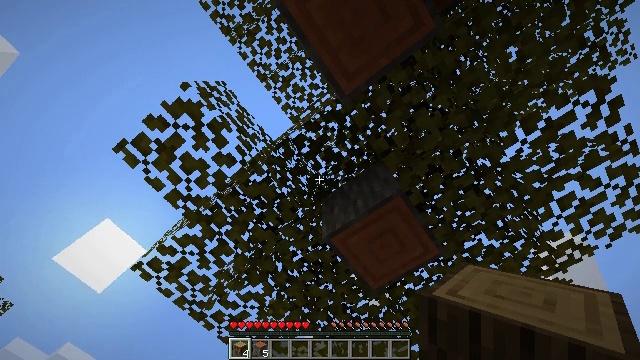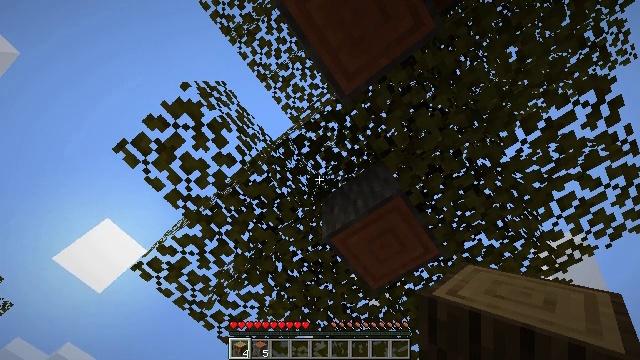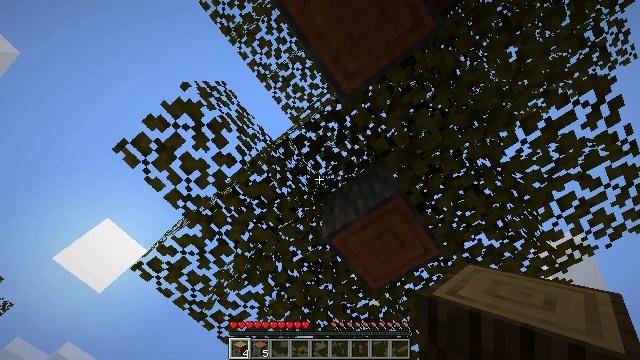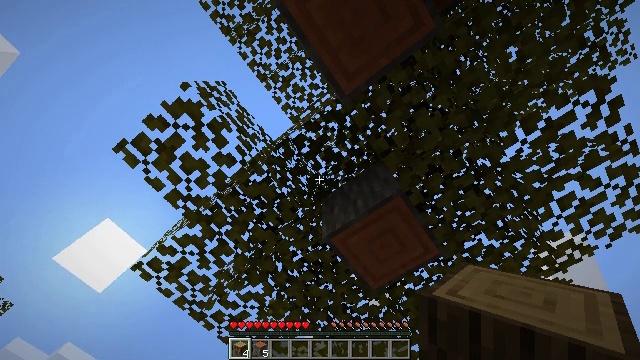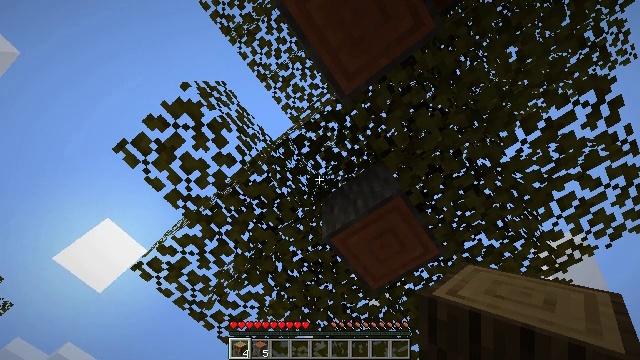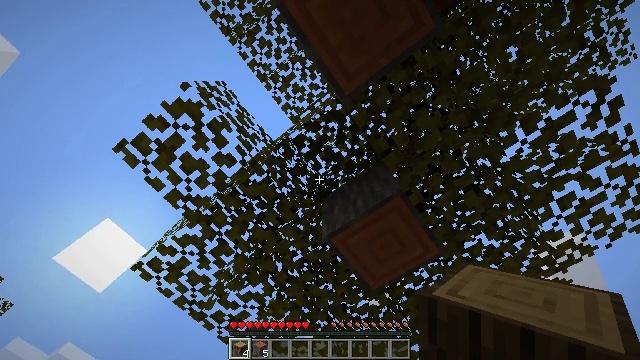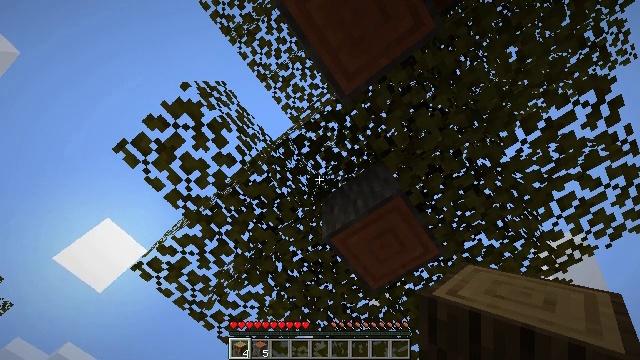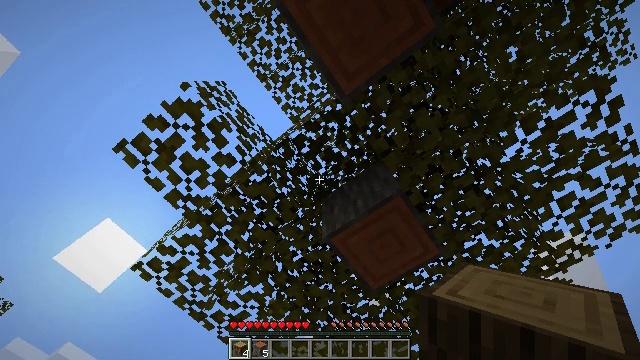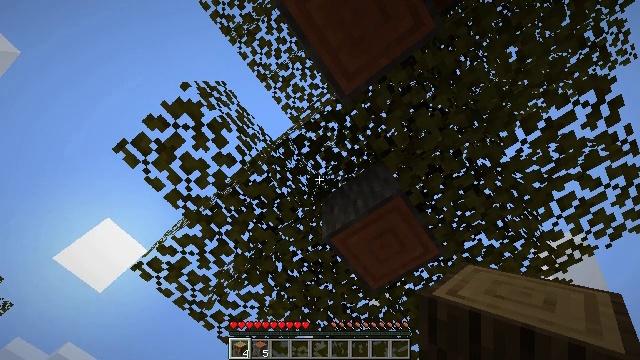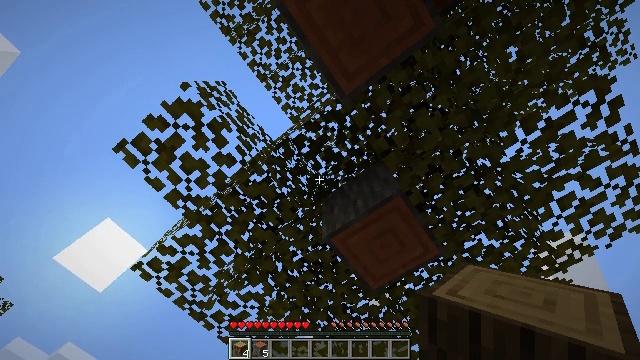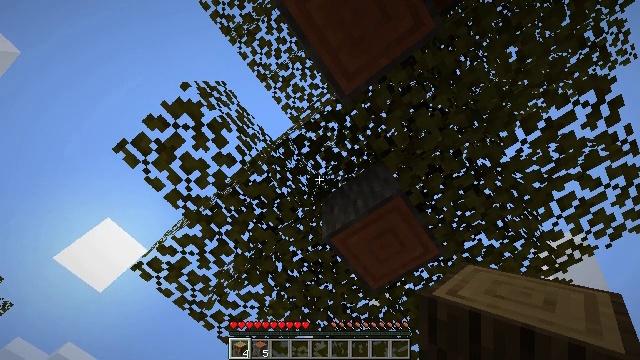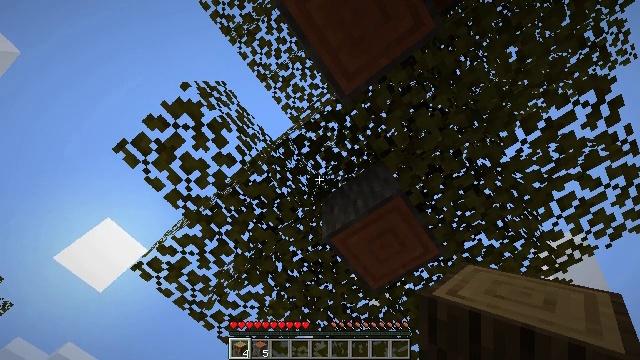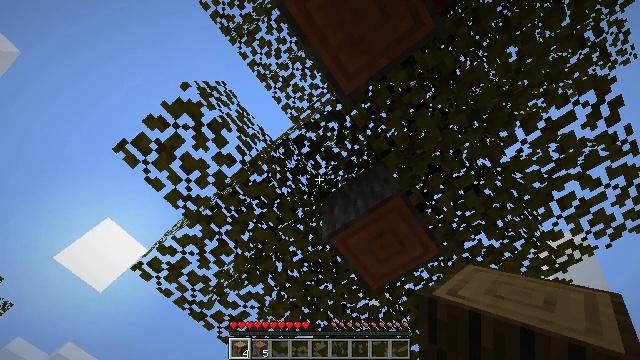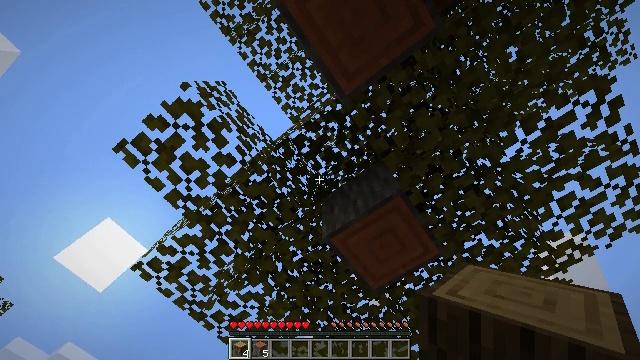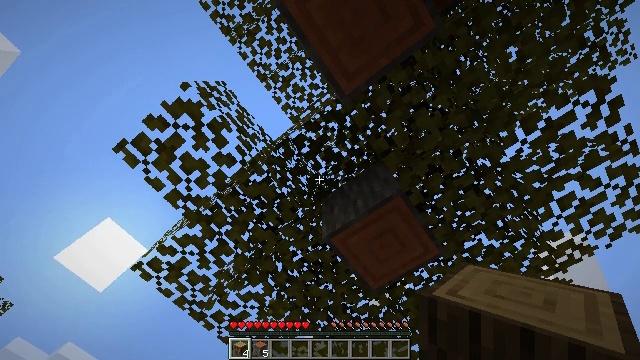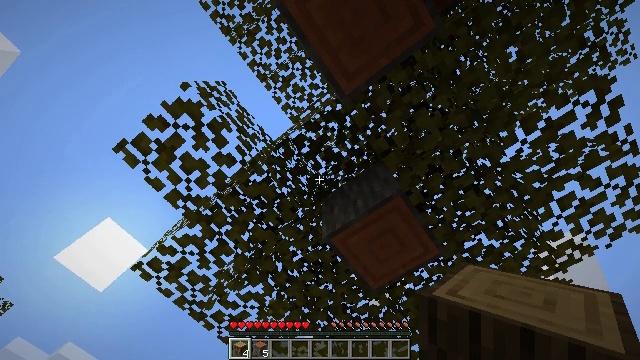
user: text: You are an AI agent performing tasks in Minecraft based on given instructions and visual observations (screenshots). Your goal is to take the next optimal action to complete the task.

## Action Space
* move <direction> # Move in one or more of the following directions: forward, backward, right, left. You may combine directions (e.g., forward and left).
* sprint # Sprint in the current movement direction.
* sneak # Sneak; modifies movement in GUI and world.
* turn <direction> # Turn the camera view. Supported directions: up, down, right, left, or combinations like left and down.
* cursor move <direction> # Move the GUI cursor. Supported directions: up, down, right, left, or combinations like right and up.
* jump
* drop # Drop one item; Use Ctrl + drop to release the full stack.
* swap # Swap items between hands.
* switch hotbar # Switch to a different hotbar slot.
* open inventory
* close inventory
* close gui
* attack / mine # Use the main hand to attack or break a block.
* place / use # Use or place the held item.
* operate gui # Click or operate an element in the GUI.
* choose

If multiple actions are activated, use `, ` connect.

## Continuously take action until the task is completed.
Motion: motion action
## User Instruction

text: Chop down the acacia log.
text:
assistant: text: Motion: no_op
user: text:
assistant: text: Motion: no_op
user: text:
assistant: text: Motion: no_op
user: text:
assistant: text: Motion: no_op
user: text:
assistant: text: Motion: no_op
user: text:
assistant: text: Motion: no_op
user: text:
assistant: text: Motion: no_op
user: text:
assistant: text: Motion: no_op
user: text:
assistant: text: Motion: no_op
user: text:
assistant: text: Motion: no_op
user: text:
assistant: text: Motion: no_op
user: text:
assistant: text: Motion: no_op
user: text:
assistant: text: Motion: no_op
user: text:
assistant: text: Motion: no_op
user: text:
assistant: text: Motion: no_op
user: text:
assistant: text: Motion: no_op
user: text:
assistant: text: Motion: no_op
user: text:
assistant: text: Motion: no_op
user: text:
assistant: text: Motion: no_op
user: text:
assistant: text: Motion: no_op
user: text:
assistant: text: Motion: no_op
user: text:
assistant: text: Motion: no_op
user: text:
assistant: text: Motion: no_op
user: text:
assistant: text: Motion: no_op
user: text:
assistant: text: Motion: no_op
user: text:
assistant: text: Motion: no_op
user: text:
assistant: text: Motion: no_op
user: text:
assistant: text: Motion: no_op
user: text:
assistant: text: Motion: no_op
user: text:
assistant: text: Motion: no_op